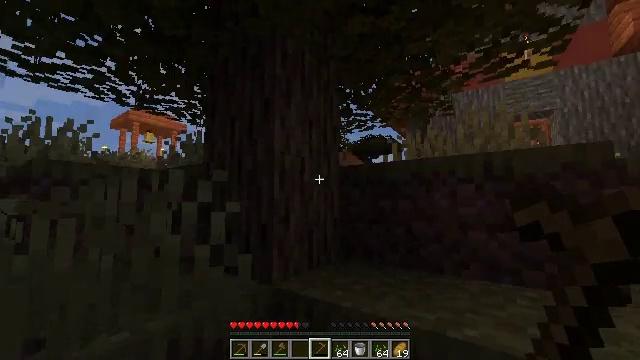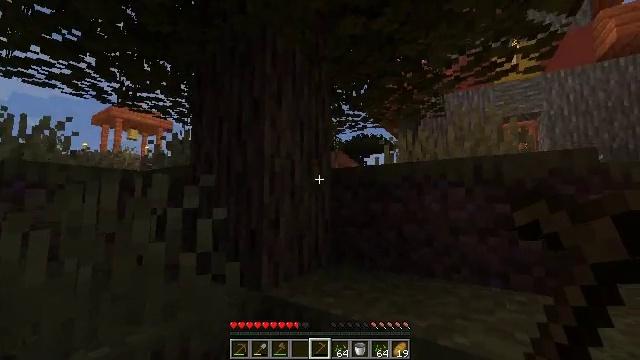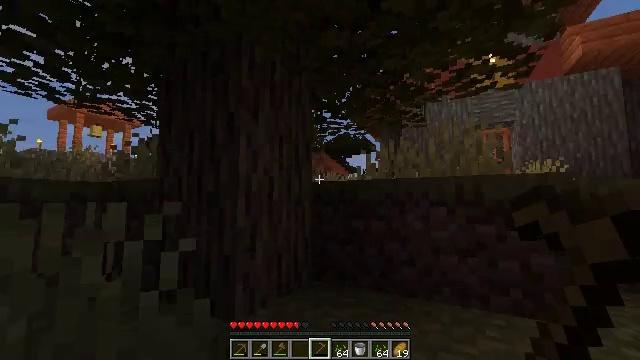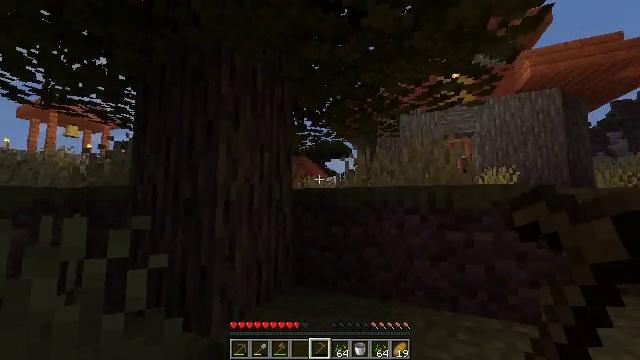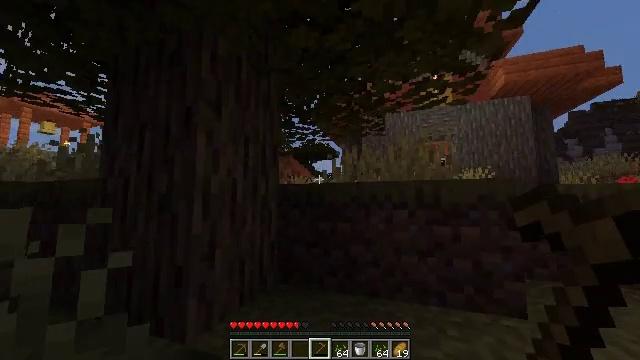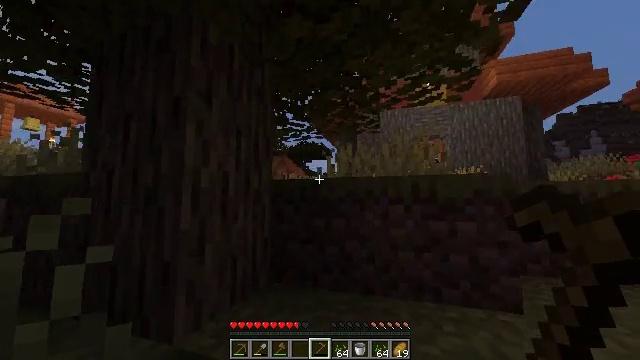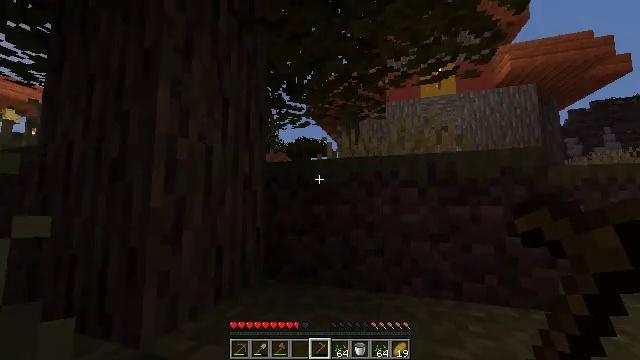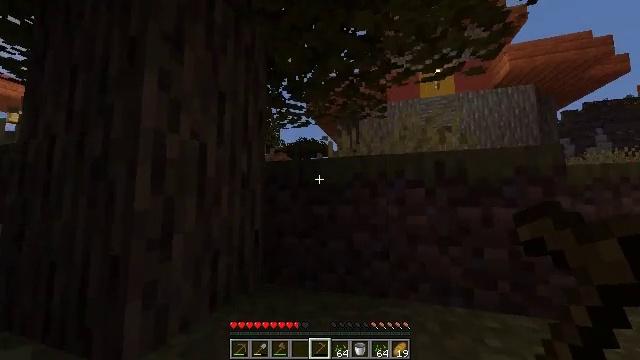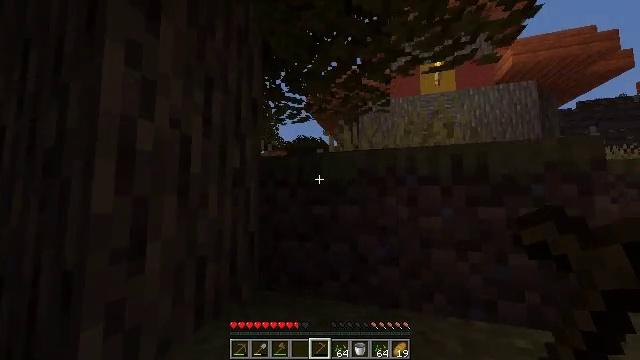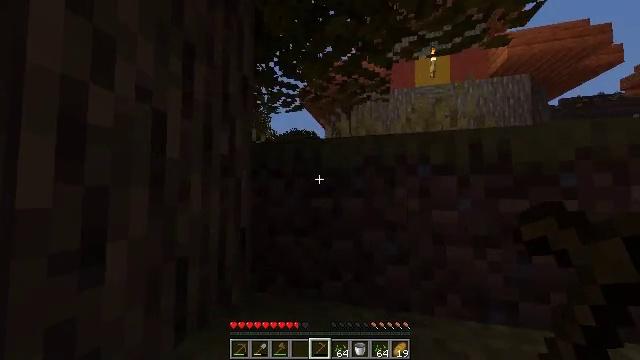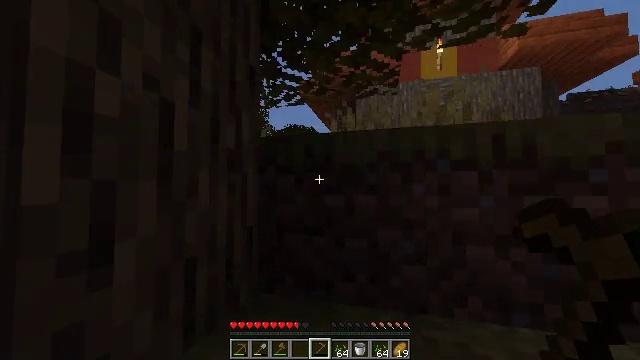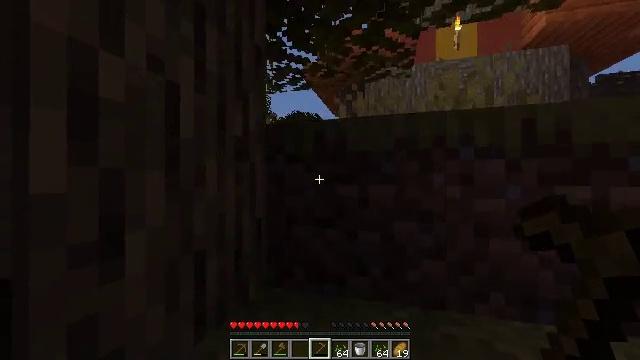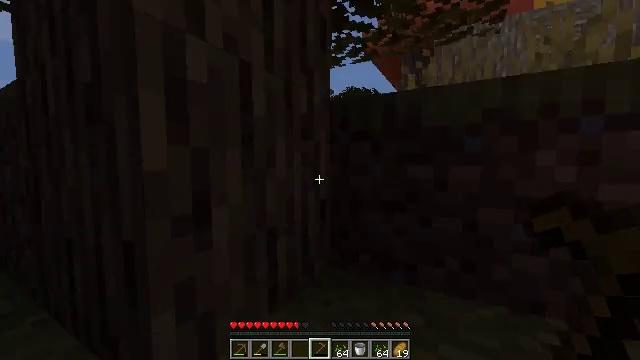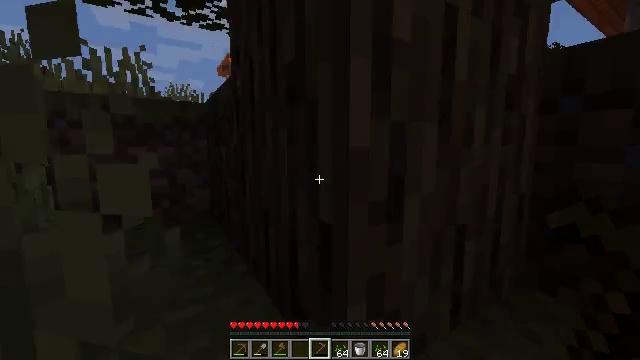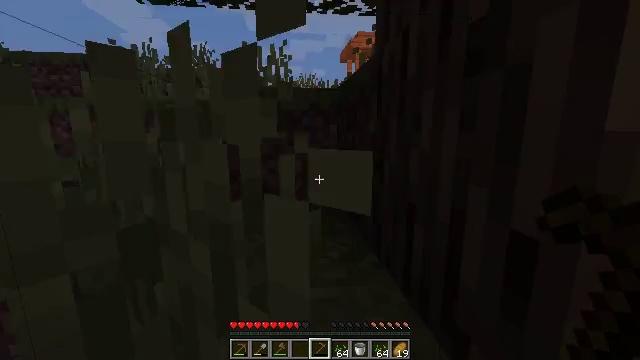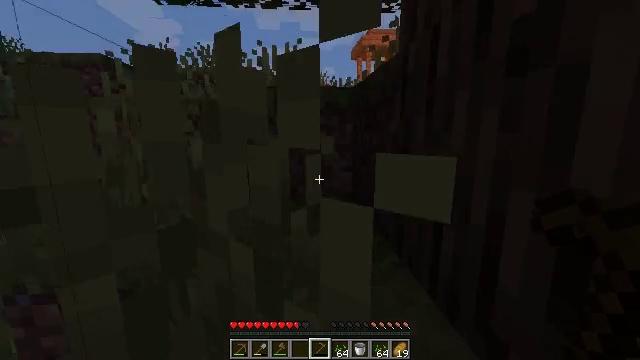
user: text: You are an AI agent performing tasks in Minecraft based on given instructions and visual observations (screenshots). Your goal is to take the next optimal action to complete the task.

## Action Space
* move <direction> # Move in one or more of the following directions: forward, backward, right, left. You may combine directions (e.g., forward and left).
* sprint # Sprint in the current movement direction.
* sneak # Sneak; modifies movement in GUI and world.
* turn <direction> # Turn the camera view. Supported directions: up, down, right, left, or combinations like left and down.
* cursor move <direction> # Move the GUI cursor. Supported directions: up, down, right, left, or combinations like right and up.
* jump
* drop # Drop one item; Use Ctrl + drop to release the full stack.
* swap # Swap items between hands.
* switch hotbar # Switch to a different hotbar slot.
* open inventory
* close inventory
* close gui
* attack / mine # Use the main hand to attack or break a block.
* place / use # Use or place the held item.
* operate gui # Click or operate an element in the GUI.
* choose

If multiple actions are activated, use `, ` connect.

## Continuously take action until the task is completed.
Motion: motion action
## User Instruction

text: Collect the orange bed by mining it.
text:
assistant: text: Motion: move forward, sprint, turn right, jump
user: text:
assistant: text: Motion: move forward, sprint, turn right, jump
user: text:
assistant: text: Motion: move forward, sprint, turn right
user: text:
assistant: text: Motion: move forward, sprint, turn right
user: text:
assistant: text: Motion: move forward, sprint, turn right
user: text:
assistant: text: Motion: move forward, sprint
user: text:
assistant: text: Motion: move forward, sprint
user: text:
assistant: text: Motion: move forward, sprint
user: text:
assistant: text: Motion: move forward, sprint, turn right and down
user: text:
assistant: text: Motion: move forward, sprint
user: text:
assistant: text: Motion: move forward, sprint, turn left and down
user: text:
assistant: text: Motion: move forward and move left, sprint, turn left and down
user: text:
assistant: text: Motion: move forward and move left, sprint, turn left and down
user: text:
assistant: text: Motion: move forward and move left, sprint, turn left and down
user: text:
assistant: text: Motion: move forward and move left, sprint, turn left
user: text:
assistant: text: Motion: move forward and move left, sprint
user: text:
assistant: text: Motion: move forward and move left, sprint
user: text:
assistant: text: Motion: move forward and move left, sprint, turn right
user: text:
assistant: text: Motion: move forward and move left, sprint, turn right
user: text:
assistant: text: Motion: move forward and move left, sprint, turn right
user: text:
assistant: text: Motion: move forward and move left, sprint, turn right
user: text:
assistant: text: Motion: move forward and move left, sprint, turn right
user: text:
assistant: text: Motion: move forward and move left, sprint, turn right
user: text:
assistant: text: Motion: move forward and move left, sprint
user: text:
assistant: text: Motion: move forward and move left, sprint
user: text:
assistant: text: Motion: move forward and move left, sprint
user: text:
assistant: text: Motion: move forward and move left, sprint
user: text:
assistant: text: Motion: move forward and move left, sprint
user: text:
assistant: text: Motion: move forward and move left, sprint
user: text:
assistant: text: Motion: move forward and move left, sprint